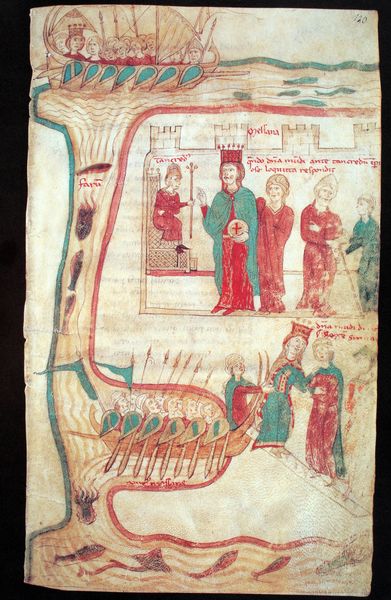
Titel: Codex 120 II; Ankunft Konstanzes in Messina, Ihr Empfang bei Tankred
Künstler: Petrus de Ebulo
Standort: Bern
Institution: Burgerbibliothek
Schlagwörter: blau, gott, hand, mann, meer, wasser, fluss, frauen, grün, menschen, stadt, bunt, frau, grau, köpfe, männer, orange, zeichnung, dame, rot, schloss, wiese, gespräch, malerei, teppich, blond, bibel, geschichte, mensch, bild, gewässer, land, gold, mantel, drei, gewänder, krone, locken, boot, boote, pferde, ruder, sack, turm, schiff, schiffe, schrift, segel, wellen, fahnen, schuhe, fahne, flagge, segelschiff, berge, farben, mauer, farbe, violett, hof, figuren, hafen, fluten, krieg, seemann, steg, blue, crown, gefolge, hat, kaiser, king, könig, men, people, priest, red, soldaten, soldiers, thron, throne, green, meeting, old, sitting, talking, woman, yellow, ruderboot, ruderer, rudern, inschrift, zinnen, schild, buch, burg, glaube, kreuz, religion, türme, schwimmen, druck, seite, text, herrscher, treffen, ritter, pergament, seefahrt, karte, fisch, man, mittelalter, empfang, boat, sea, ship, water, horizon, mönch, audienz, stadtmauer, kreuzzug, mitra, umhänge, königin, bedeutungsperspektive, speer, speere, ankunft, river, geistlich, drawing, paper, textil, castle, color, illustration, miniatur, saint, tempera, cross, beschriftungen, hofstaat, mittelalterlich, gläubig, grün rot, boats, british, drowning, fische, zepter, szepter, flag, weberei, zinne, flags, royal, tonsur, history, ink, schilde, handschriftlich, map, harbor, medieval, konig, war, geschenke, papyrus, american, shield, warrior, book, buchmalerei, galeere, fish, ships, travel, gaben, reichsapfel, evangeliar, simultandarstellung, christian, mary, sailing, row, scepter, bow, schruft, sacred, thrown, spears, royalty, illumination, faded, quallen, underground, europe, trhron, orthodox, manuscript, gift, catholic, spear, queen, offering, european, journey, warriors, rowing, landing, bard, bayeux, oars, kingdom, card, navy, voyage, paddle, octopus, squid, illuminated, arrival, schip, viking, eel, underworld, longboat, vikings, bishop, common man, vizantium, oarsmen, solddier, wiking, missionary, missionaries, bayeux tapestry, william the conquerer, lindisfarne, kreutzzug